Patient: sex M, age 48
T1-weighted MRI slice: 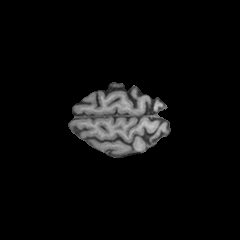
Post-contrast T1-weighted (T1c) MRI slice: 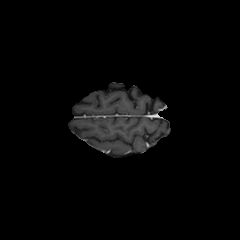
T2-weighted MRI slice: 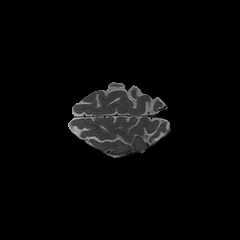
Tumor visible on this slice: no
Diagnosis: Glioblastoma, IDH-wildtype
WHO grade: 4